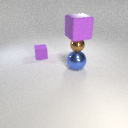
large purple rubber cube above small brown metal sphere